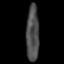
Tissue: lung
Cell type: Epithelial cells
Senescence score: 0.1589
Nuclear area (px): 720
Mean DAPI intensity: 75.581